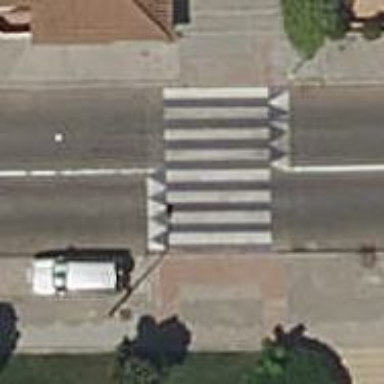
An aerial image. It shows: Uncontrolled crossing with bump for traffic calming.